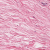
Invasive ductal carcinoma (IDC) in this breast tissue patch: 0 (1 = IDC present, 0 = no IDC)